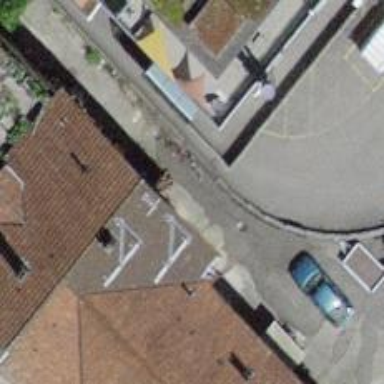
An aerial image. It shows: Parking entrance.